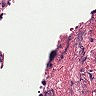
Metastatic tissue present: no